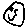
Label: smiley face